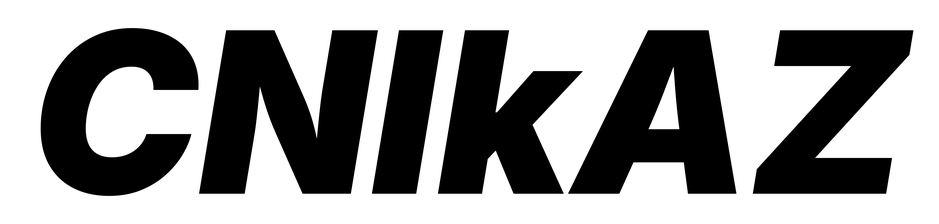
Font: Inter-Italic_Black_Italic